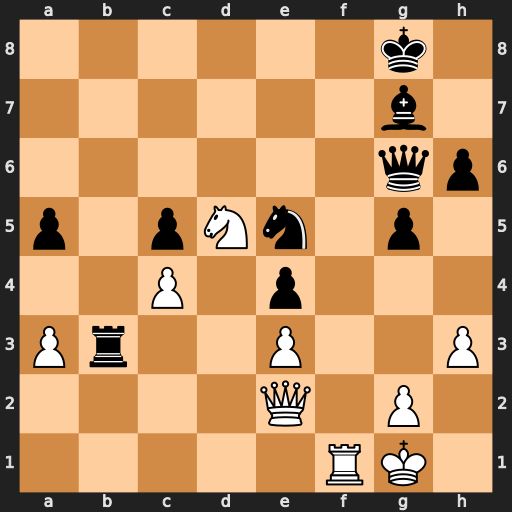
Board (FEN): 6k1/6b1/6qp/p1pNn1p1/2P1p3/Pr2P2P/4Q1P1/5RK1
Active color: w
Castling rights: -
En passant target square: -
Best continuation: Ne7+ Kh8 Nxg6+